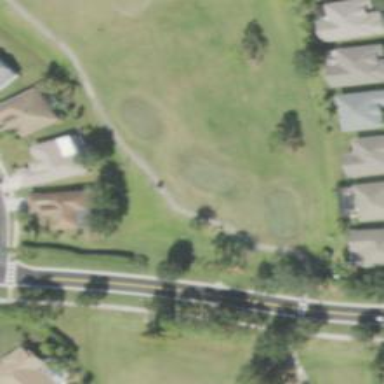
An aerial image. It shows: Grassy area designated as golf tee.